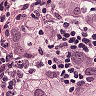
Metastatic tissue present: yes